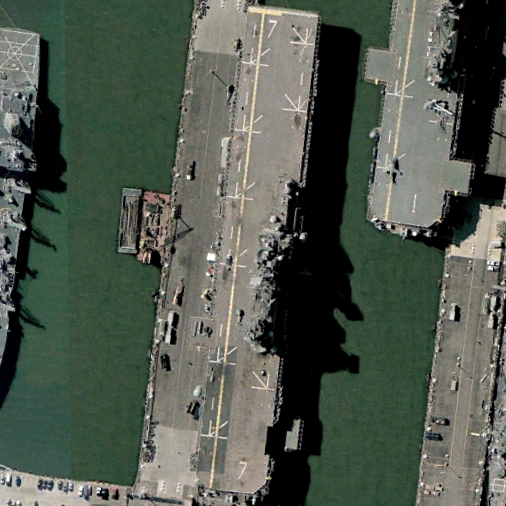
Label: Wasp-class_assault_ship